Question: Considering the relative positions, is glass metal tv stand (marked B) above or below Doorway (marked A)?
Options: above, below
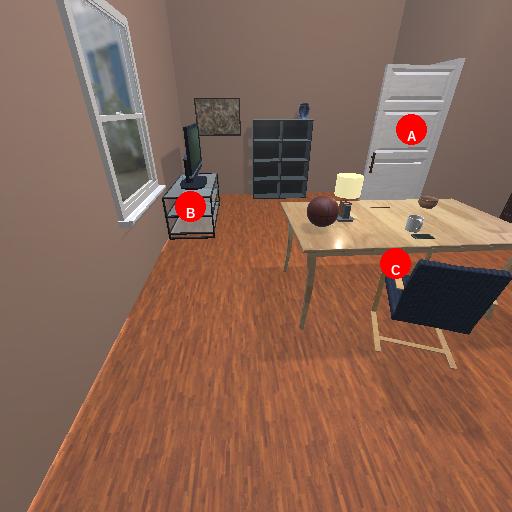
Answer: above